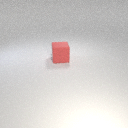
large red rubber cube